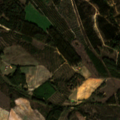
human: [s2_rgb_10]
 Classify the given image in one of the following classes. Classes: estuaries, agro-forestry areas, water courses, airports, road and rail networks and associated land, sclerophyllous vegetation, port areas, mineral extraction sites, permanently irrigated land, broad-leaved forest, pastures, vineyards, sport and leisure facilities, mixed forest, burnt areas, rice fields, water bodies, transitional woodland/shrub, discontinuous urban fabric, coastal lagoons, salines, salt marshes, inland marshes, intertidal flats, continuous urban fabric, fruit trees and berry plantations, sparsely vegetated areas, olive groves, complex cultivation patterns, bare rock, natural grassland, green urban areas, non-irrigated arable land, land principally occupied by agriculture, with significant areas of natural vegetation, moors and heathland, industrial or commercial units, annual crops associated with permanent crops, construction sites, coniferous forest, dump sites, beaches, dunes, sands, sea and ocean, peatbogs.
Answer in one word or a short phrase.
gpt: non-irrigated arable land, land principally occupied by agriculture, with significant areas of natural vegetation, coniferous forest, mixed forest, transitional woodland/shrub